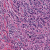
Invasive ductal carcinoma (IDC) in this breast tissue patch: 1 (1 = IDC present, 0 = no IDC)